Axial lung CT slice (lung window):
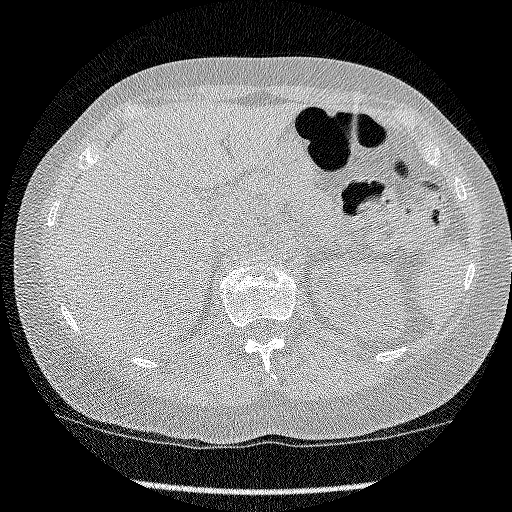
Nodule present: no